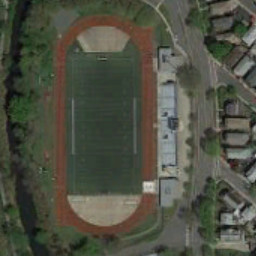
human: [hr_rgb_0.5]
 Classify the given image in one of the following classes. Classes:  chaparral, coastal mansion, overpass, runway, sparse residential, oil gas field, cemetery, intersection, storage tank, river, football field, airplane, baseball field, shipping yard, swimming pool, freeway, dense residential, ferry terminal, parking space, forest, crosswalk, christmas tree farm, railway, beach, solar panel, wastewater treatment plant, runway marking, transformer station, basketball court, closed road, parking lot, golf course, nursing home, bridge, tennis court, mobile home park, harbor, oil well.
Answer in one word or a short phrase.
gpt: football field